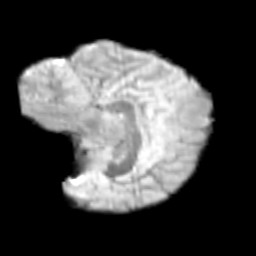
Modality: T2w
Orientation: sagittal
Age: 9
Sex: female
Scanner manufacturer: siemens
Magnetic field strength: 3 T
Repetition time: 3.8 s
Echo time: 0.07 s